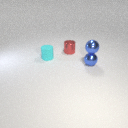
small cyan rubber cylinder behind small blue metal sphere